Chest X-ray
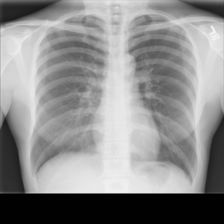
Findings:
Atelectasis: negative
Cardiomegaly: negative
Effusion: negative
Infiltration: negative
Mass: negative
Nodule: negative
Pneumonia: negative
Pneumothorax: negative
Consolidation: negative
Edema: negative
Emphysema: negative
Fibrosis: negative
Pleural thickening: negative
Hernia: negative